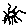
Label: sun